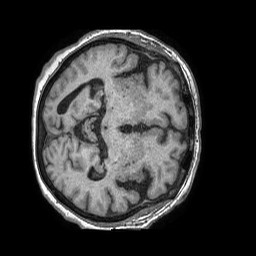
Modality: T1w
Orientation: axial
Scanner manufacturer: philips
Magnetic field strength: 1.5 T
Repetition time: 0.007691 s
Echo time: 0.003503 s